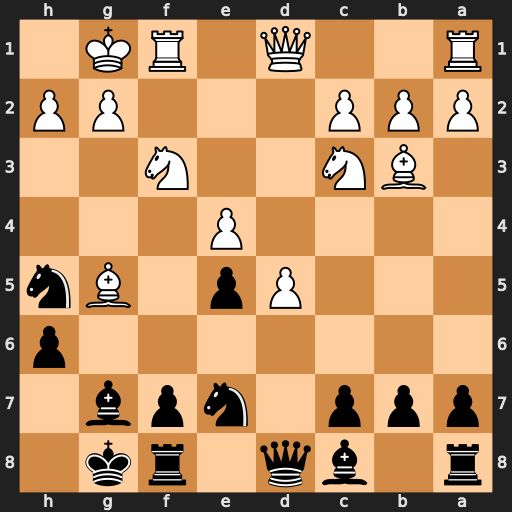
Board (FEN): r1bq1rk1/ppp1npb1/7p/3Pp1Bn/4P3/1BN2N2/PPP3PP/R2Q1RK1
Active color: b
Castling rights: -
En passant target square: -
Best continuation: hxg5 Nxg5 Nf6